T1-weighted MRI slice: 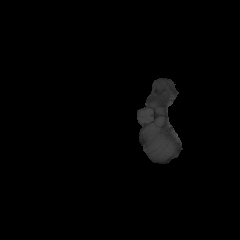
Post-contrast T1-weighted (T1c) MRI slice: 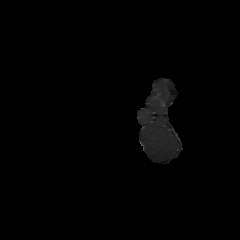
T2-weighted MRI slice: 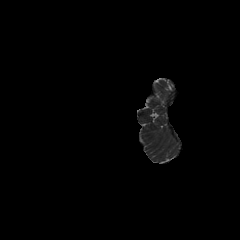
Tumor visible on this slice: no